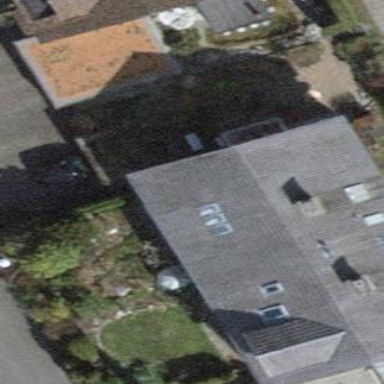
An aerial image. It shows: Simple and straightforward house.